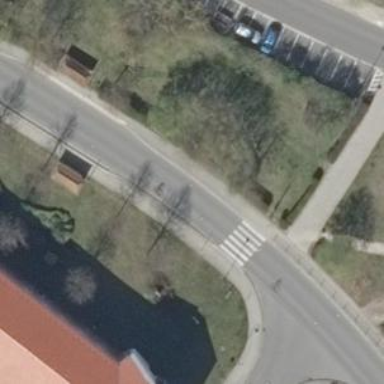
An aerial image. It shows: Uncontrolled zebra crossing on the road.